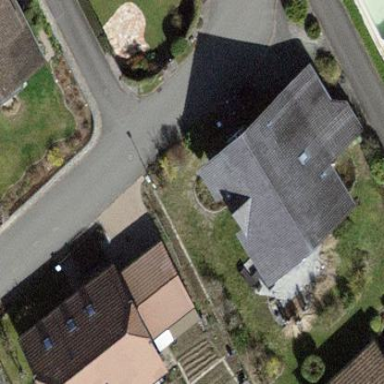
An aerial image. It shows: Building with tiled roof.